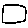
Label: square